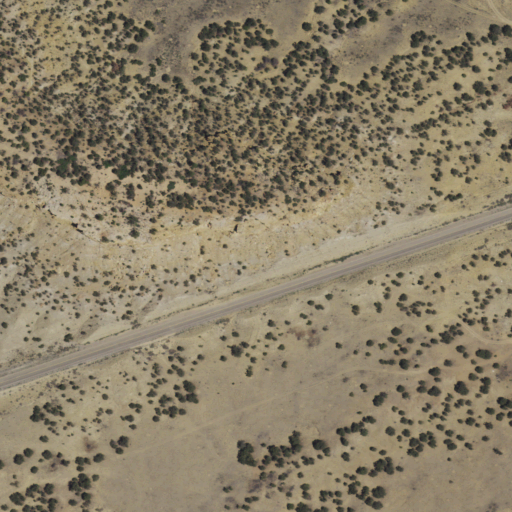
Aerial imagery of mountain in New Mexico named Cream Colored Rock containing shrub and evergreen forest